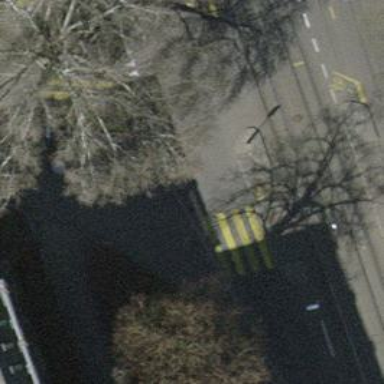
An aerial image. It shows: Uncontrolled zebra crossing with notable zebra markings.